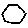
Label: hexagon